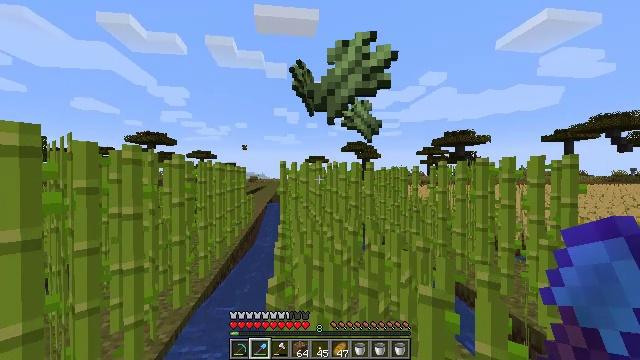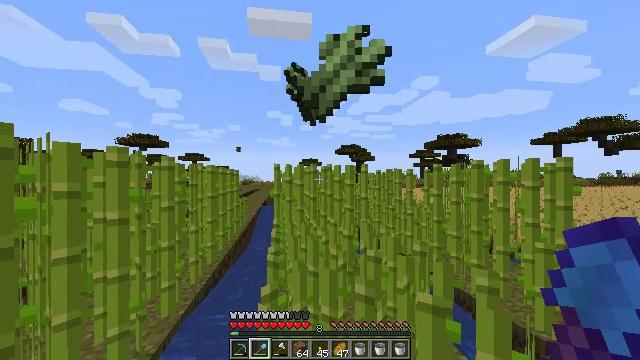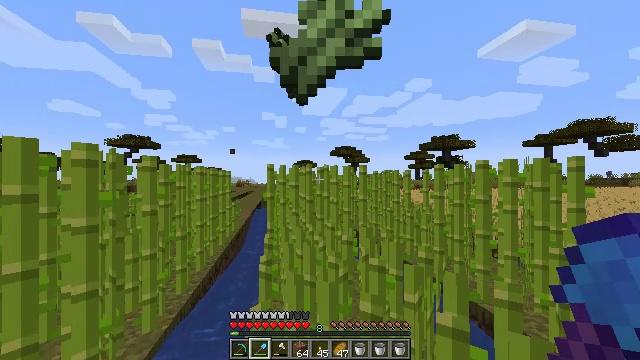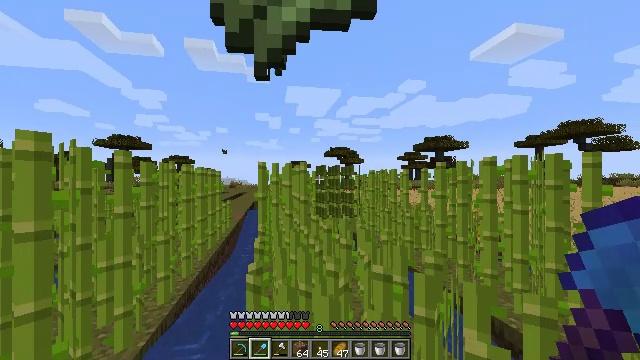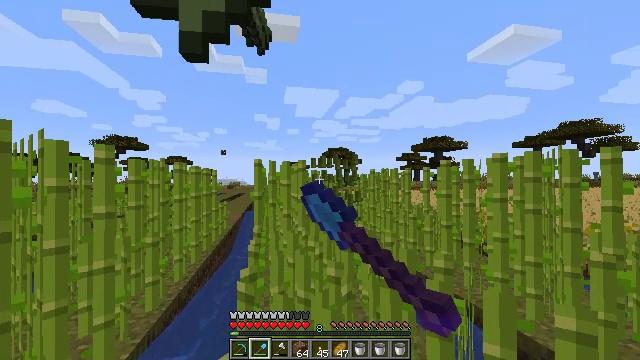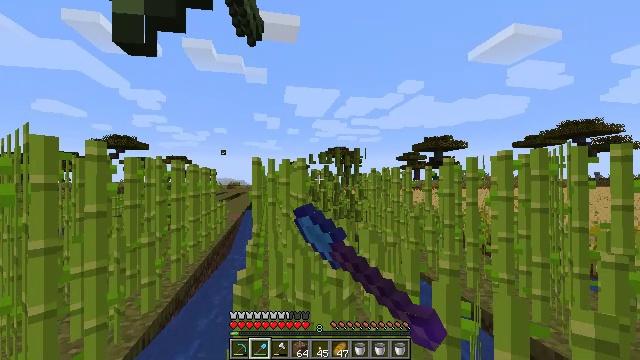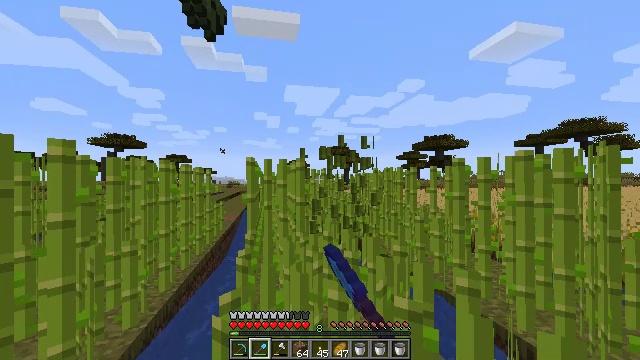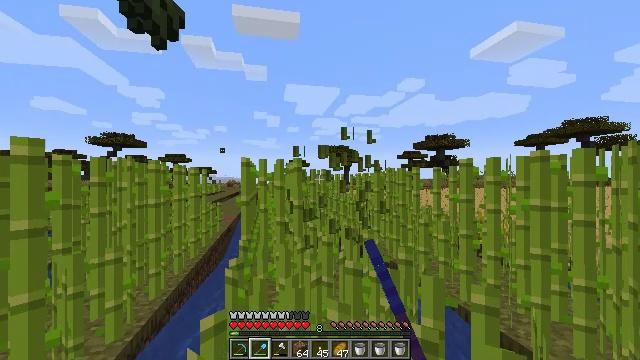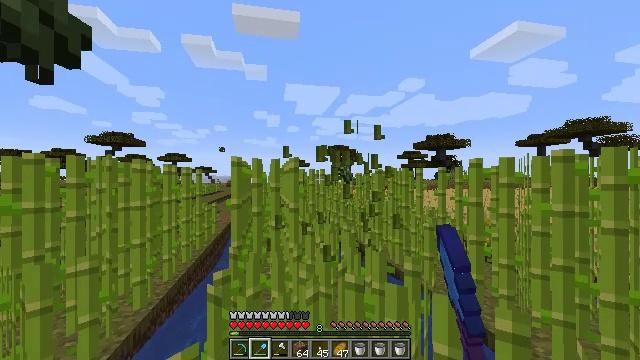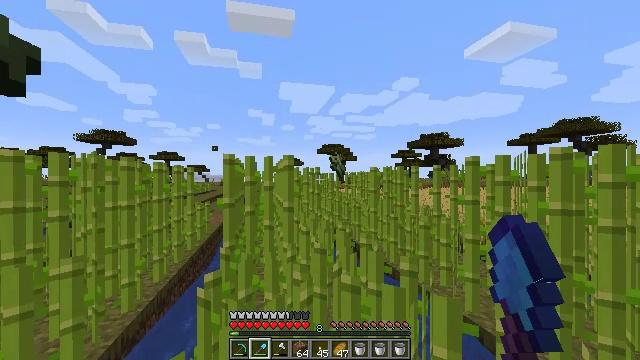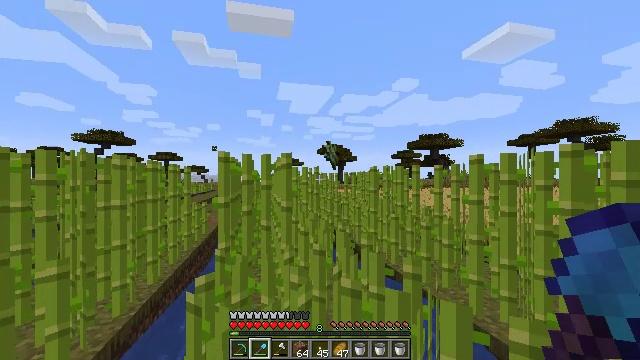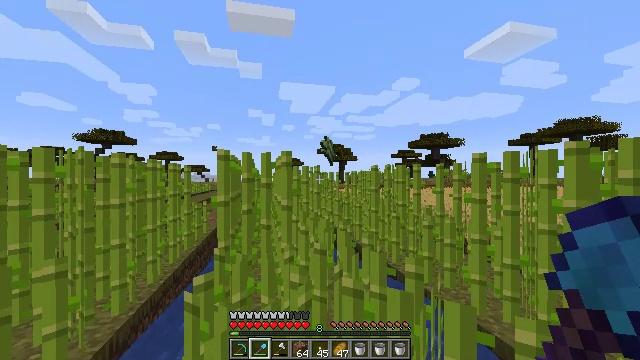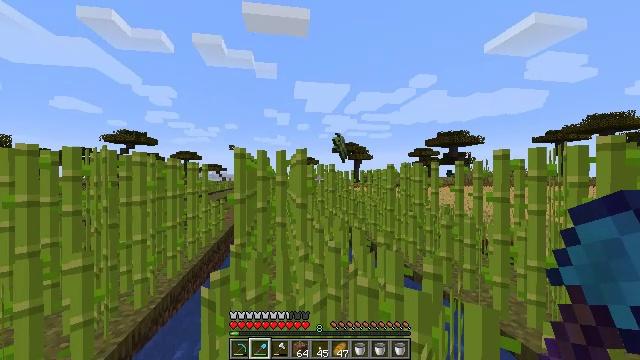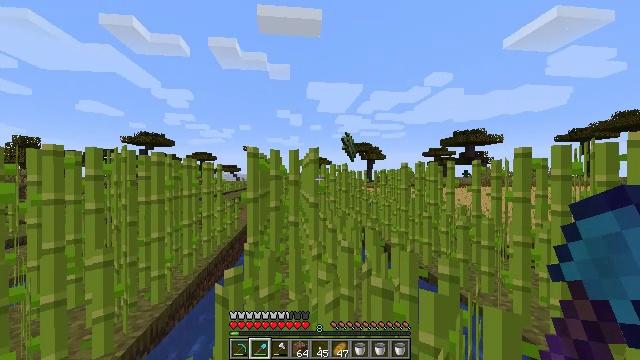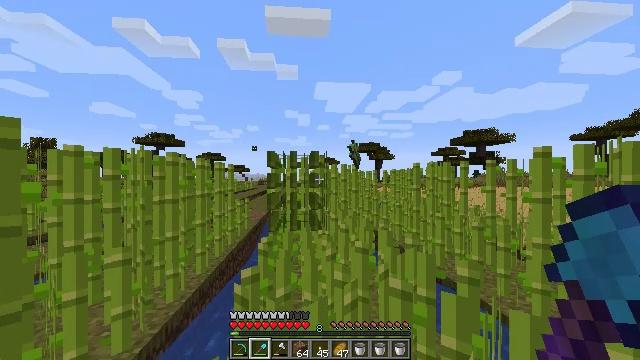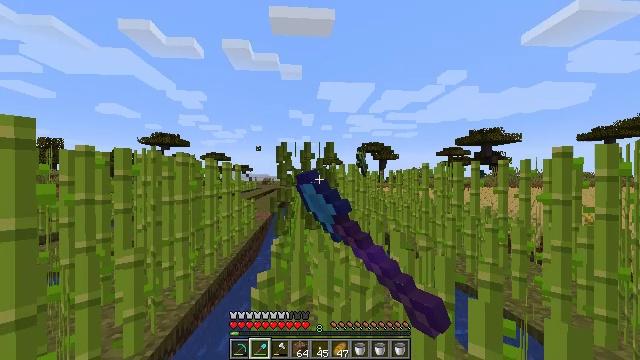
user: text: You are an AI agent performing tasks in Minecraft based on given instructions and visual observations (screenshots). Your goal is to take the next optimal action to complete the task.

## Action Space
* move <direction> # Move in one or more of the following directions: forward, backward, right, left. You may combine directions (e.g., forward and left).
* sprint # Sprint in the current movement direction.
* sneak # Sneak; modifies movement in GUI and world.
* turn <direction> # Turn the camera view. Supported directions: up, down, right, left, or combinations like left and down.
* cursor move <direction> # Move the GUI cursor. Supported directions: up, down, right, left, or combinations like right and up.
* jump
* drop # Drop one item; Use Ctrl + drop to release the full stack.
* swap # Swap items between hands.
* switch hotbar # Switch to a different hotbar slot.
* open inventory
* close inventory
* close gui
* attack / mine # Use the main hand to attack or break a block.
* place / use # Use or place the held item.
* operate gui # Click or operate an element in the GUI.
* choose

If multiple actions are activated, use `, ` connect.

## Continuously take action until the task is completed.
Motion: motion action
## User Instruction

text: Gather sugar cane for crafting.
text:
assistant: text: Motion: move forward, turn right, attack / mine
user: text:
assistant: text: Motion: move forward, turn right, attack / mine
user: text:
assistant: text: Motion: move forward, turn right, attack / mine
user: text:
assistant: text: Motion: move forward, attack / mine
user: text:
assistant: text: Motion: move forward, attack / mine
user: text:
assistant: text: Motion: move forward, attack / mine
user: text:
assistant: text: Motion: move forward, attack / mine
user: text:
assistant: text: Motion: move forward, attack / mine
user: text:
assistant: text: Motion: turn right, attack / mine
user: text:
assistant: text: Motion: attack / mine
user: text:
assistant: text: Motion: attack / mine
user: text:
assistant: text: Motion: turn left, attack / mine
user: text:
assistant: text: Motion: turn left, attack / mine
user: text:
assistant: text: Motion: move left, turn left, attack / mine
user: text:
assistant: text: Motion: move forward and move left, attack / mine
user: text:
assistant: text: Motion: move forward and move left, attack / mine
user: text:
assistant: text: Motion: move forward and move left, attack / mine
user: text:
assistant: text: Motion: move forward, turn right, attack / mine
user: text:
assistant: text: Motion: move forward, turn right, attack / mine
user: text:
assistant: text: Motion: move forward, turn right, attack / mine
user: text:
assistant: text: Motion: move forward, turn right, attack / mine
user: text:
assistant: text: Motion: move forward, attack / mine
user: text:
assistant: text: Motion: move forward, turn right, attack / mine
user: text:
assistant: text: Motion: move forward, attack / mine
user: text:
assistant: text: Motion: move forward, attack / mine
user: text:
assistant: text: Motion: move forward, attack / mine
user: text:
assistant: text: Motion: move forward, attack / mine
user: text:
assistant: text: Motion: move forward, attack / mine
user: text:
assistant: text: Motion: move forward, attack / mine
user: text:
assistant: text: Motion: move forward, turn right, attack / mine